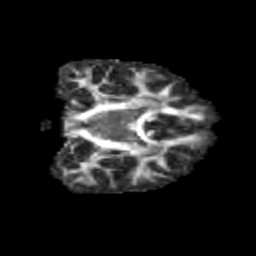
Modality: FA
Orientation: coronal
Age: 12
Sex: female
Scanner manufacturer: siemens
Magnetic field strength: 3 T
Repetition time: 3.8 s
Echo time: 0.07 s